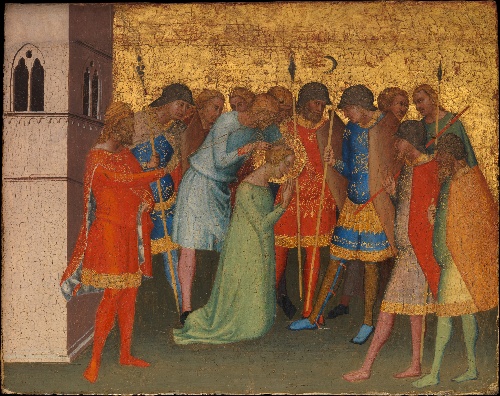
Title: Saint Reparata Being Prepared for Execution
Artist: Bernardo Daddi
Artist bio: Italian, Florence (?) ca. 1290–1348 Florence
Object type: Painting, predella panel
Classification: Paintings
Medium: Tempera on wood, gold ground
Dimensions: 9 5/8 x 13 5/8 in. (24.4 x 34.6 cm)
Department: European Paintings
Credit line: Maitland F. Griggs Collection, Bequest of Maitland F. Griggs, 1943
Accession year: 1943
Repository: Metropolitan Museum of Art, New York, NY
Tags: Men|Women|Saints